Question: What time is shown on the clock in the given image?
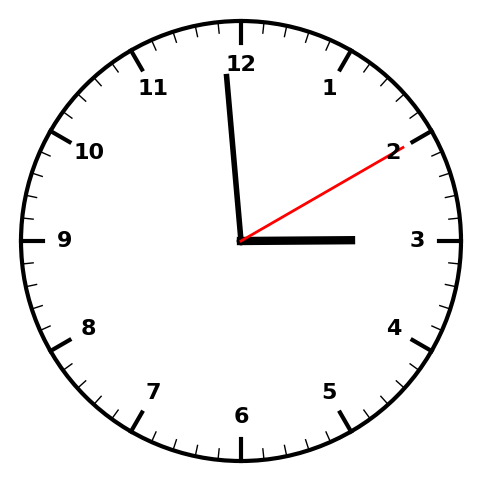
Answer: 02:59:10